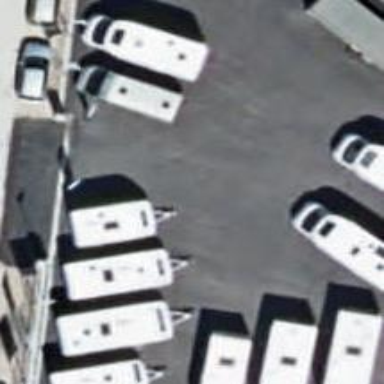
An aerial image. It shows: Car shop.